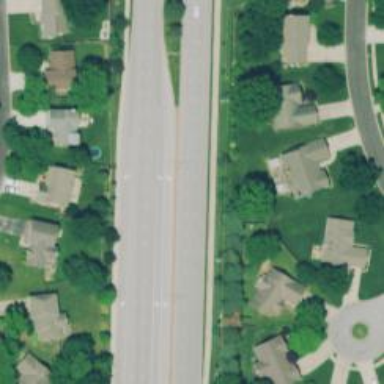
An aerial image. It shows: Dash road marking.